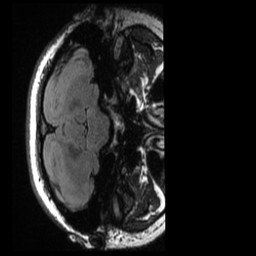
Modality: T1w
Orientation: axial
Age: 21
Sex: female